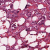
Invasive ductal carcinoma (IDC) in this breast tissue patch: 1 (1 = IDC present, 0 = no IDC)